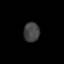
Tissue: lung
Cell type: Smooth muscle cells
Senescence score: 0.5584
Nuclear area (px): 306
Mean DAPI intensity: 66.062